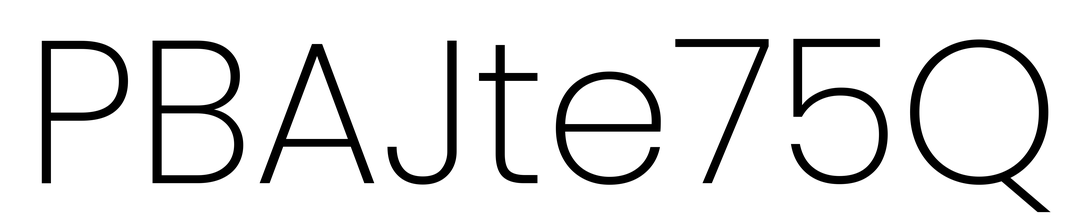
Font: Poppins-ExtraLight